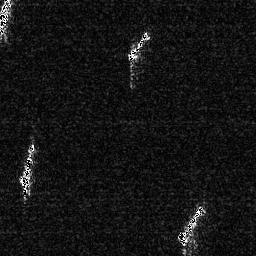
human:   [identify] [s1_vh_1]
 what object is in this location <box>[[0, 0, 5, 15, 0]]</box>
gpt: <ref>1 medium ship at the top left</ref>